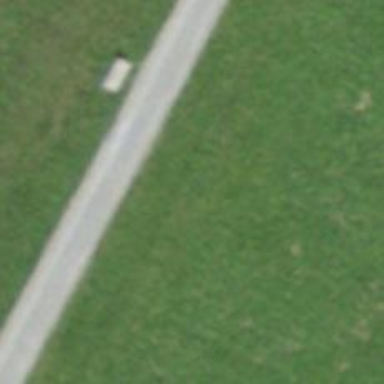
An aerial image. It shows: Bench.